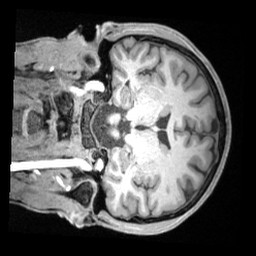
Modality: T1w
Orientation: coronal
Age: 23
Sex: male
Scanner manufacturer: siemens
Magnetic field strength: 3 T
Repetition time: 1.68 s
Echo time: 0.00188 s